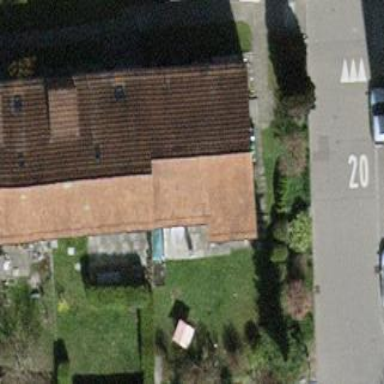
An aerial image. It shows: Terrace building with tiled roof.